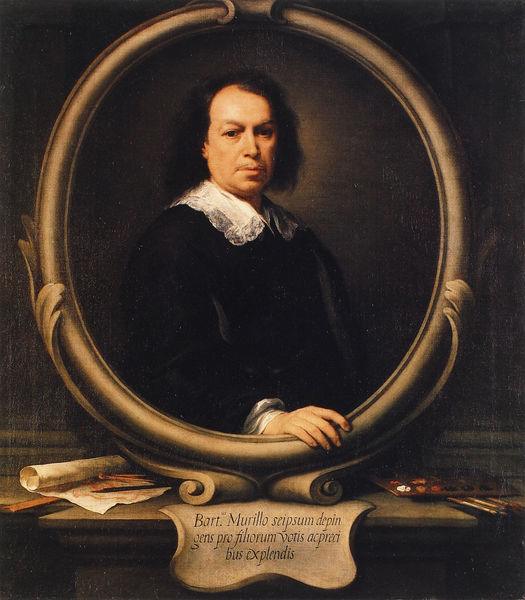
Titel: Selbstportrait
Künstler: Bartolomé Esteban Murillo
Institution: London, National Gallery
Schlagwörter: gemälde, hand, mann, weiß, braun, holz, schwarz, tisch, zeichnung, bart, jacke, augen, bluse, kragen, rahmen, ärmel, bildnis, herr, portrait, porträt, spiegel, gold, haare, rund, schrift, papier, farben, inschrift, maler, selbstporträt, text, selbstbildnis, kittel, malpalette, palette, pinsel, schriftrolle, adliger, konsole, graf, latein, murillo, gzeichnung, portoät